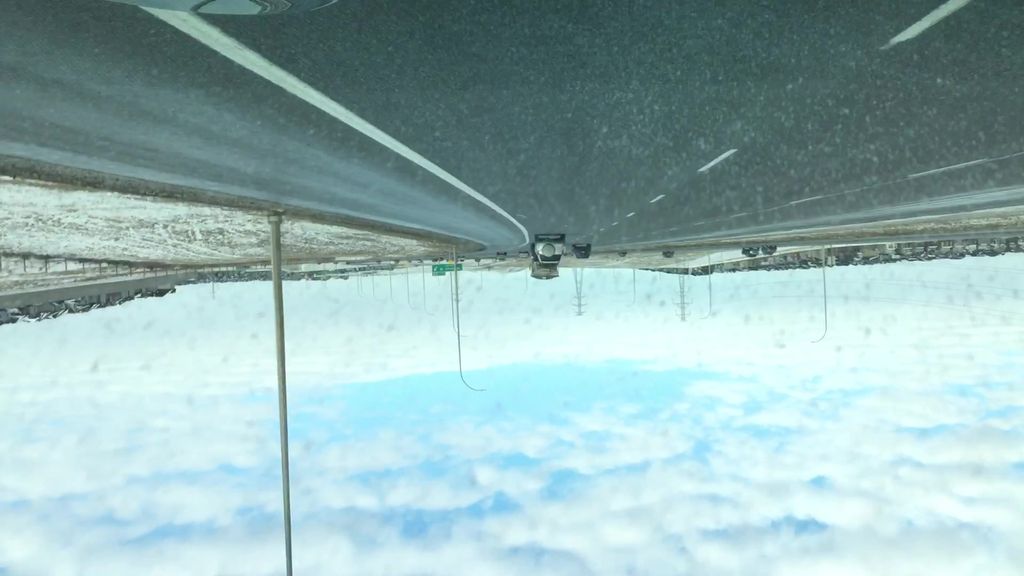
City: calgary